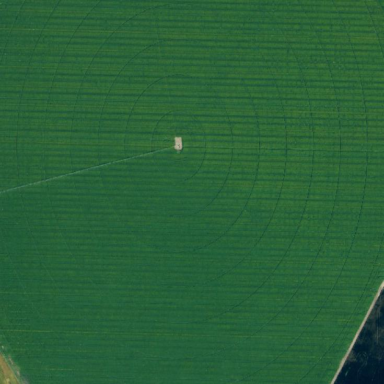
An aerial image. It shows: Farmland with pivot irrigation system.